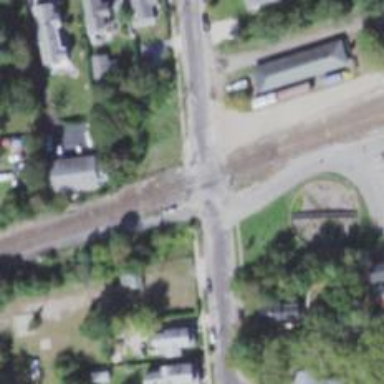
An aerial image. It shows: Railway crossing.